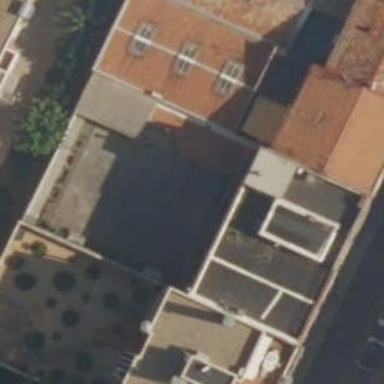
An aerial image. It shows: Image showing building with apartments.